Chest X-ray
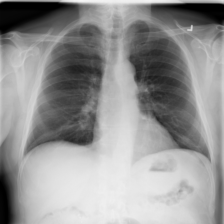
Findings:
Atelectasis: negative
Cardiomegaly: negative
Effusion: negative
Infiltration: negative
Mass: negative
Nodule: negative
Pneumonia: negative
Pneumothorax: negative
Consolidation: negative
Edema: negative
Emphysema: negative
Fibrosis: negative
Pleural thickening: negative
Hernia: negative